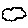
Label: cloud